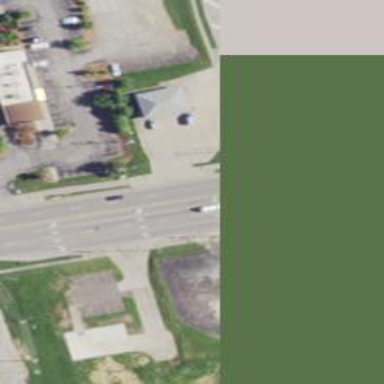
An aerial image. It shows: Footway located on traffic island.